Interaction volume radius: 5 \u00c5
Interaction volume height: 30 \u00c5
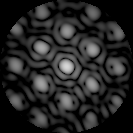
Disorder parameter: 0.4327